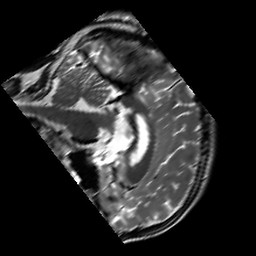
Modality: T2w
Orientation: sagittal
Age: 34
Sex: male
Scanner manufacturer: siemens
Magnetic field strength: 3 T
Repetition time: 7 s
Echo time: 0.09 s